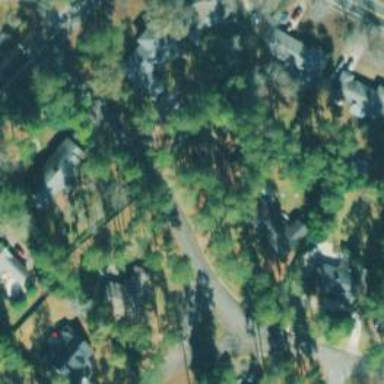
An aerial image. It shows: Residential road.